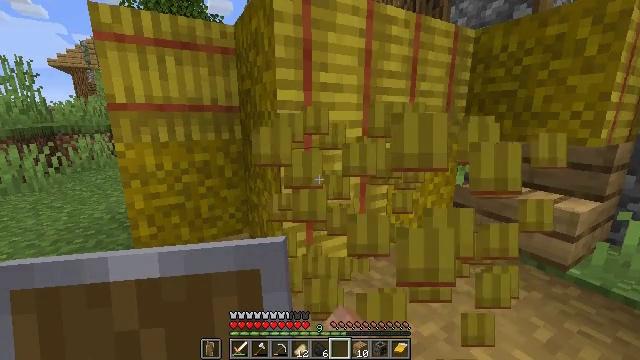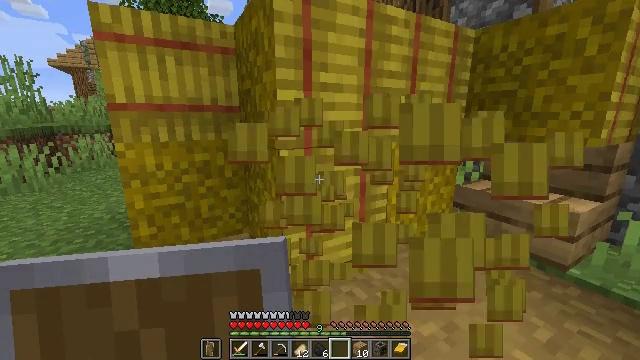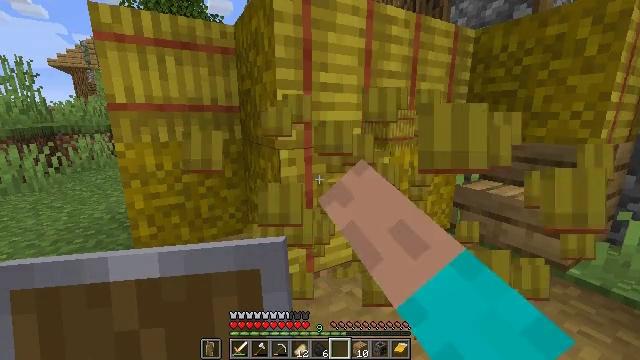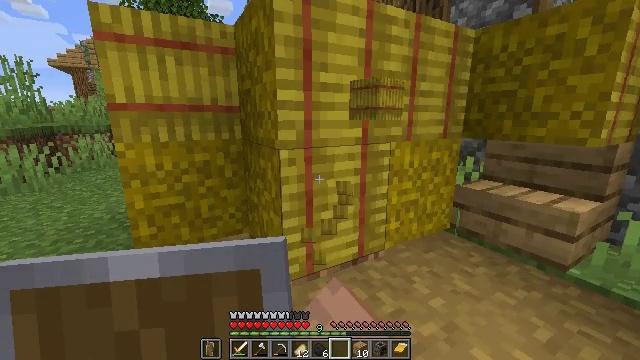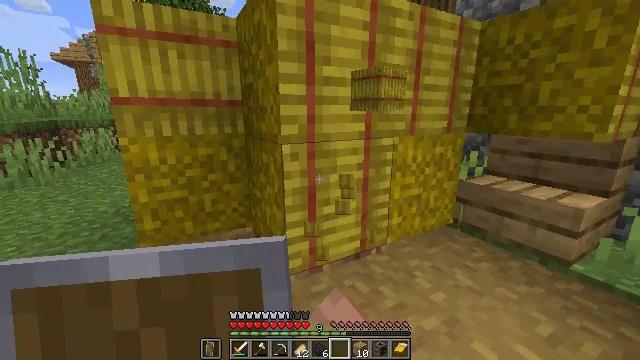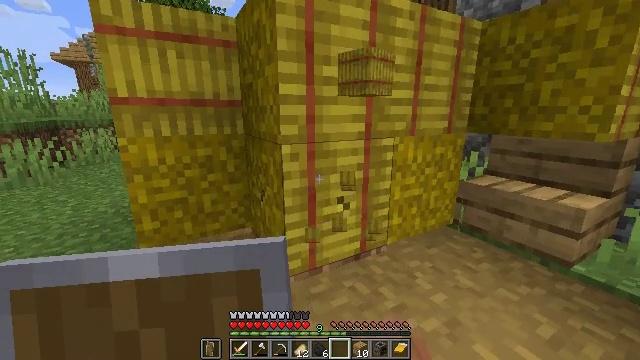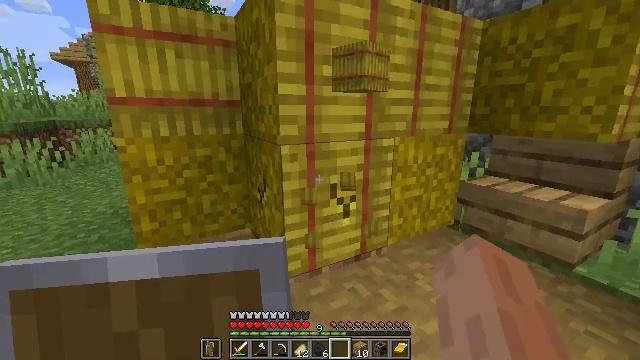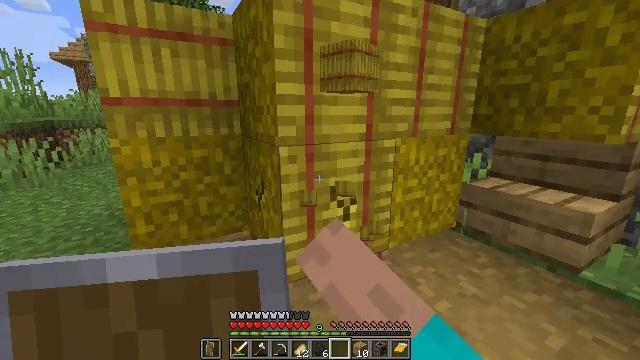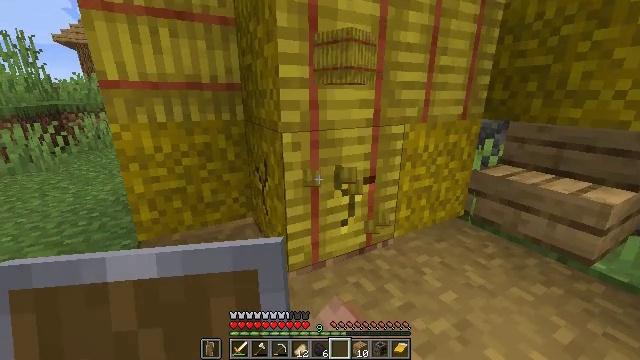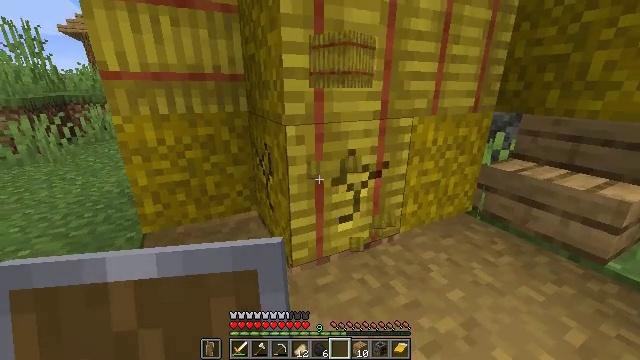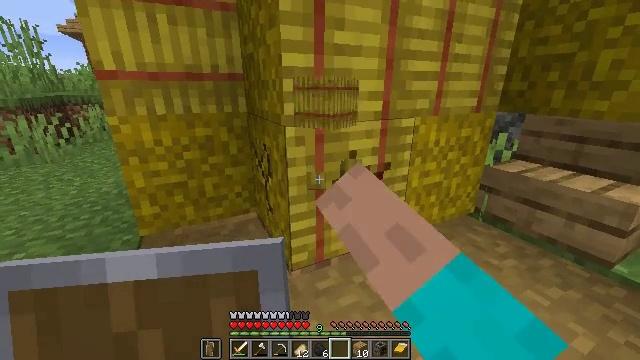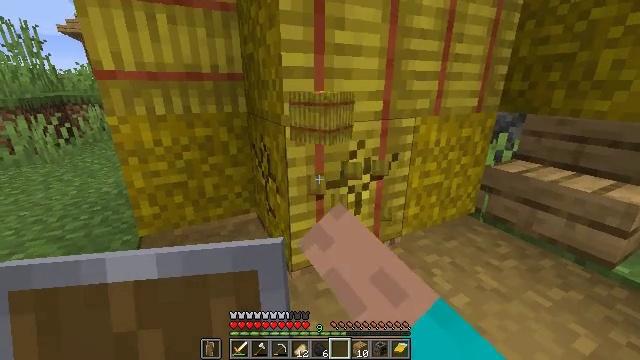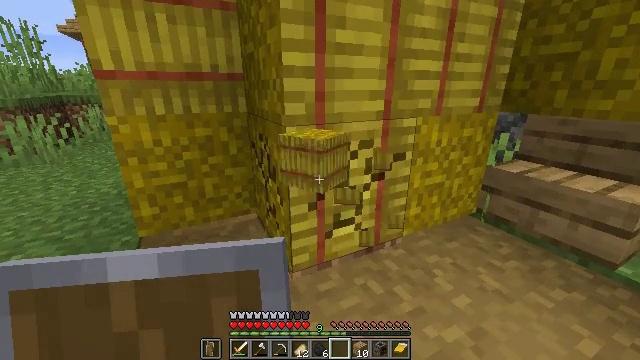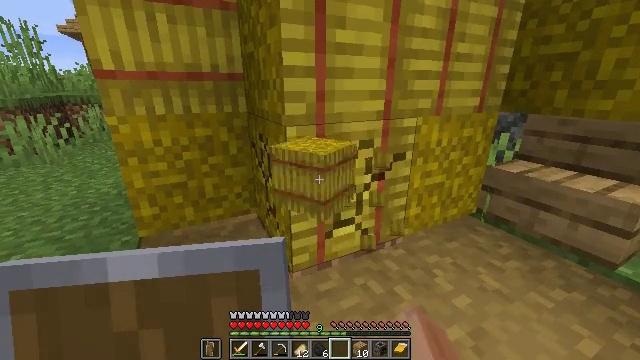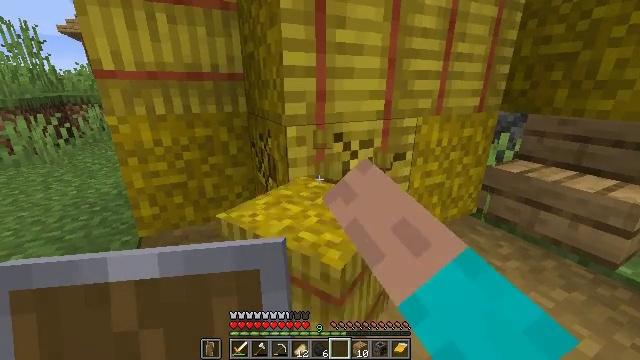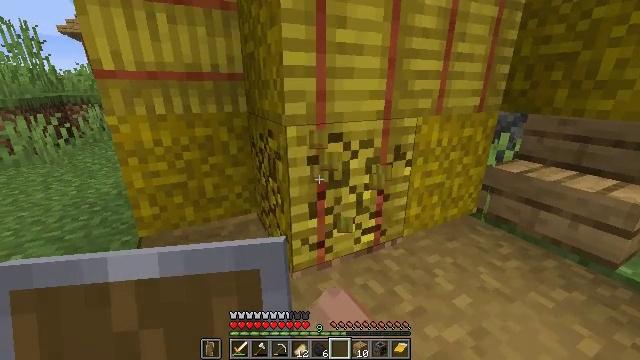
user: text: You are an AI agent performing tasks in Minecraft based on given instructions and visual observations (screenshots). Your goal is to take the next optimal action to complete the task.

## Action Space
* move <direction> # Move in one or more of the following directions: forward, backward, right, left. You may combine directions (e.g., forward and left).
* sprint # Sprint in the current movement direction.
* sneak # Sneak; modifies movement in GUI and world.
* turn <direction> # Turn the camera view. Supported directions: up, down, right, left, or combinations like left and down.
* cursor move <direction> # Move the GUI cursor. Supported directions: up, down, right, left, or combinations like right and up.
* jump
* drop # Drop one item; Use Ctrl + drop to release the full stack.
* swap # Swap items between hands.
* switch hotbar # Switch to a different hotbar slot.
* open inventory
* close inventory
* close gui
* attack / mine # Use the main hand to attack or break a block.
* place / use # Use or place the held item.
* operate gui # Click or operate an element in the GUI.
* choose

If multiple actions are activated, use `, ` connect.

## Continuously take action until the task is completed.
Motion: motion action
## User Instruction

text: Collect a hay block for crafting.
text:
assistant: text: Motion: sneak, attack / mine
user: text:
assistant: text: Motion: sneak, attack / mine
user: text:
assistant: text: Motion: sneak, attack / mine
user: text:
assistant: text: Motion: sneak, turn down, attack / mine
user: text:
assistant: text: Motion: move forward, sneak, attack / mine
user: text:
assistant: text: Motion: move forward, sneak, attack / mine
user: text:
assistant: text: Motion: move forward, sneak, attack / mine
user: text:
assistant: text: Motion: move forward, sneak, turn left and down, attack / mine
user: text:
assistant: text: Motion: sneak, turn left and down, attack / mine
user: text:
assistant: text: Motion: sneak, attack / mine
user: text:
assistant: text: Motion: sneak, attack / mine
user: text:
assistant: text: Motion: sneak, attack / mine
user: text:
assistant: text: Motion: sneak, attack / mine
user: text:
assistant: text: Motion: sneak, attack / mine
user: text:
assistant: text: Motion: sneak, attack / mine
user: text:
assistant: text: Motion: sneak, attack / mine
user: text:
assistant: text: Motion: sneak, attack / mine
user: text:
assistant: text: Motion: sneak, attack / mine
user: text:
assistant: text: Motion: sneak, attack / mine
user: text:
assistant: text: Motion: sneak, attack / mine
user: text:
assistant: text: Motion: move forward, sneak, turn left and up, attack / mine
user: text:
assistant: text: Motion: move forward, sneak, turn left and up, attack / mine
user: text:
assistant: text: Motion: move forward, sneak, attack / mine
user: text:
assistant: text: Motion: move forward, sneak, attack / mine
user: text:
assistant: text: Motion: move forward, sneak, attack / mine
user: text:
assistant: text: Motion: move forward, sneak, attack / mine
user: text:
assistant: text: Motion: sneak, attack / mine
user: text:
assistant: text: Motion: sneak, attack / mine
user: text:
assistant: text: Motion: sneak, attack / mine
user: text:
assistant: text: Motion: sneak, attack / mine